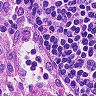
Metastatic tissue present: no